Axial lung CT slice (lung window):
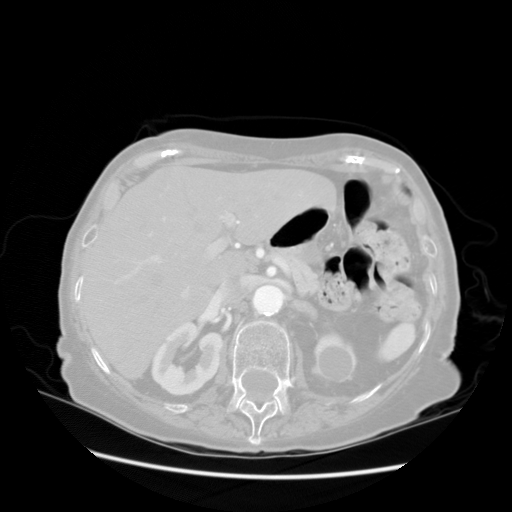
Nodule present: no